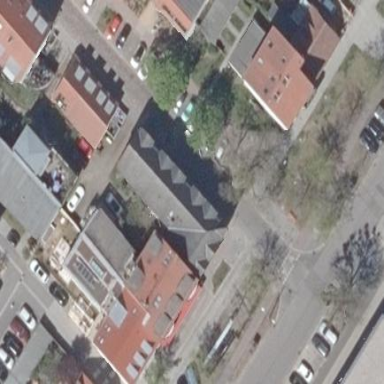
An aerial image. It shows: Gabled roof apartments building with black roof tiles. The building itself has red color.